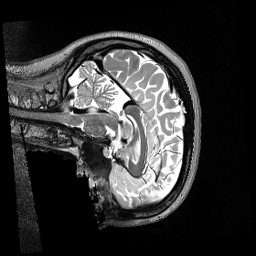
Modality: T2w
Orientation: sagittal
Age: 25
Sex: female
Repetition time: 3.2 s
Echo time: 0.563 s